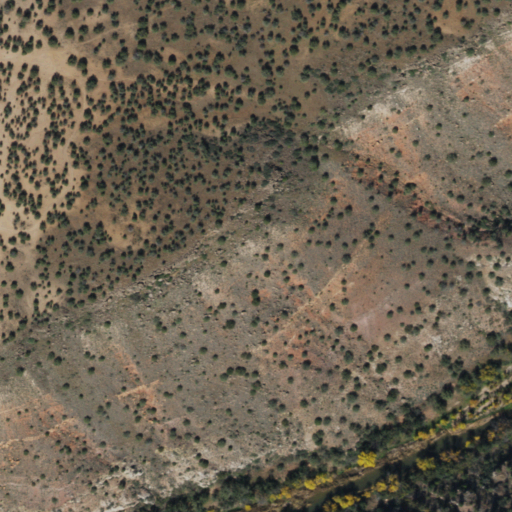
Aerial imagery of cliff(s) in Arizona named Hell Point containing shrub, grassland, and woody wetlands